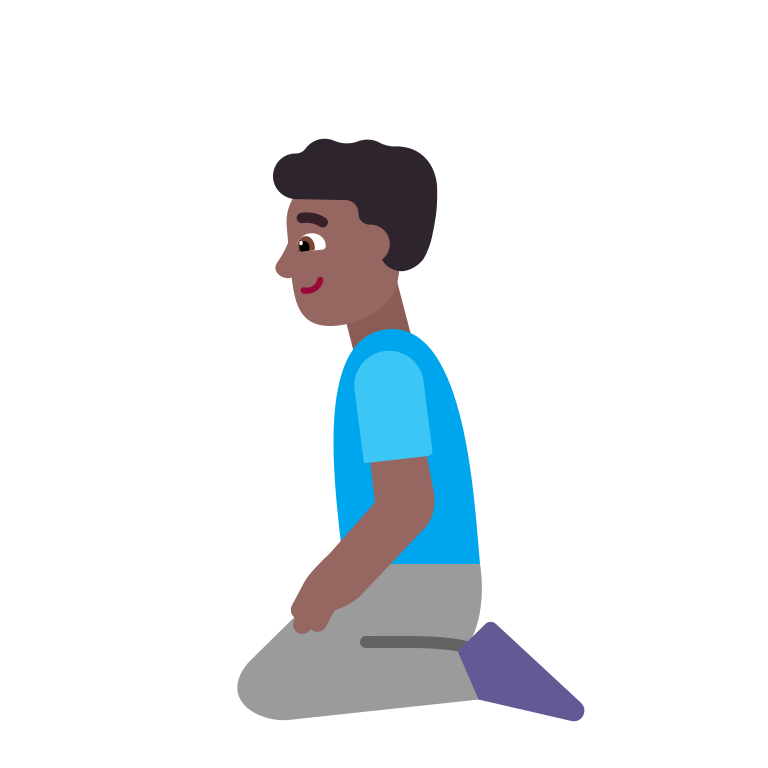
man kneeling flat  dark